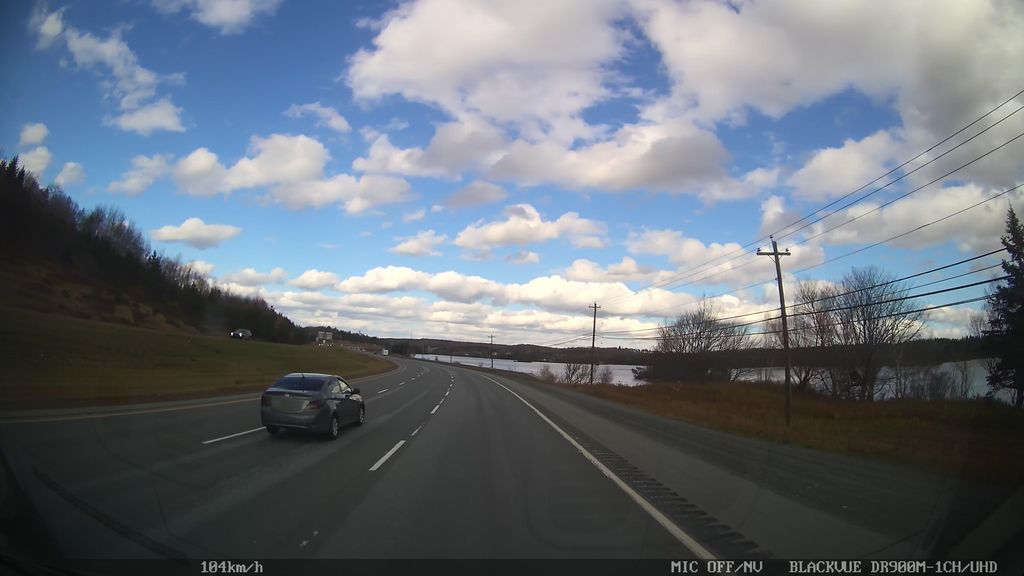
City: halifax